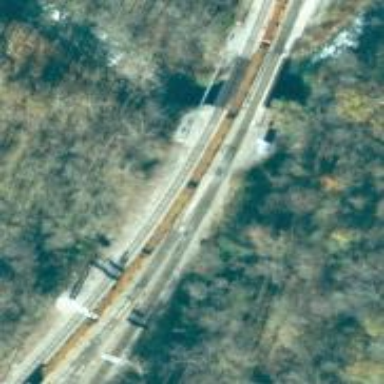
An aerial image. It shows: Railway siding with rails.